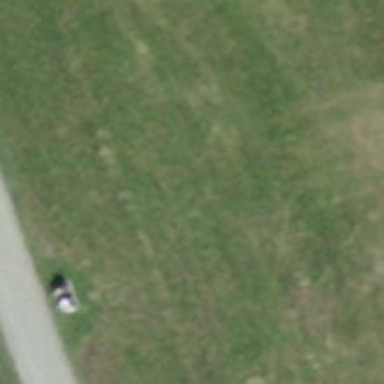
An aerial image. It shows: Bench.